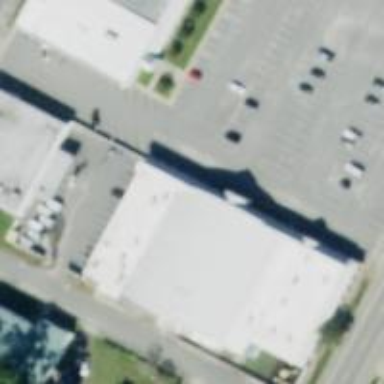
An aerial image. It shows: Post office.